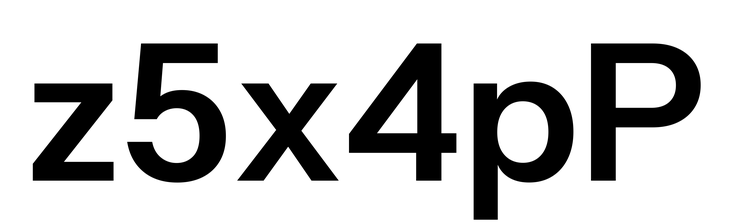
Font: InstrumentSans_SemiBold